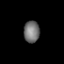
Tissue: prostate
Cell type: B cells
Senescence score: 0.803
Nuclear area (px): 341
Mean DAPI intensity: 112.082